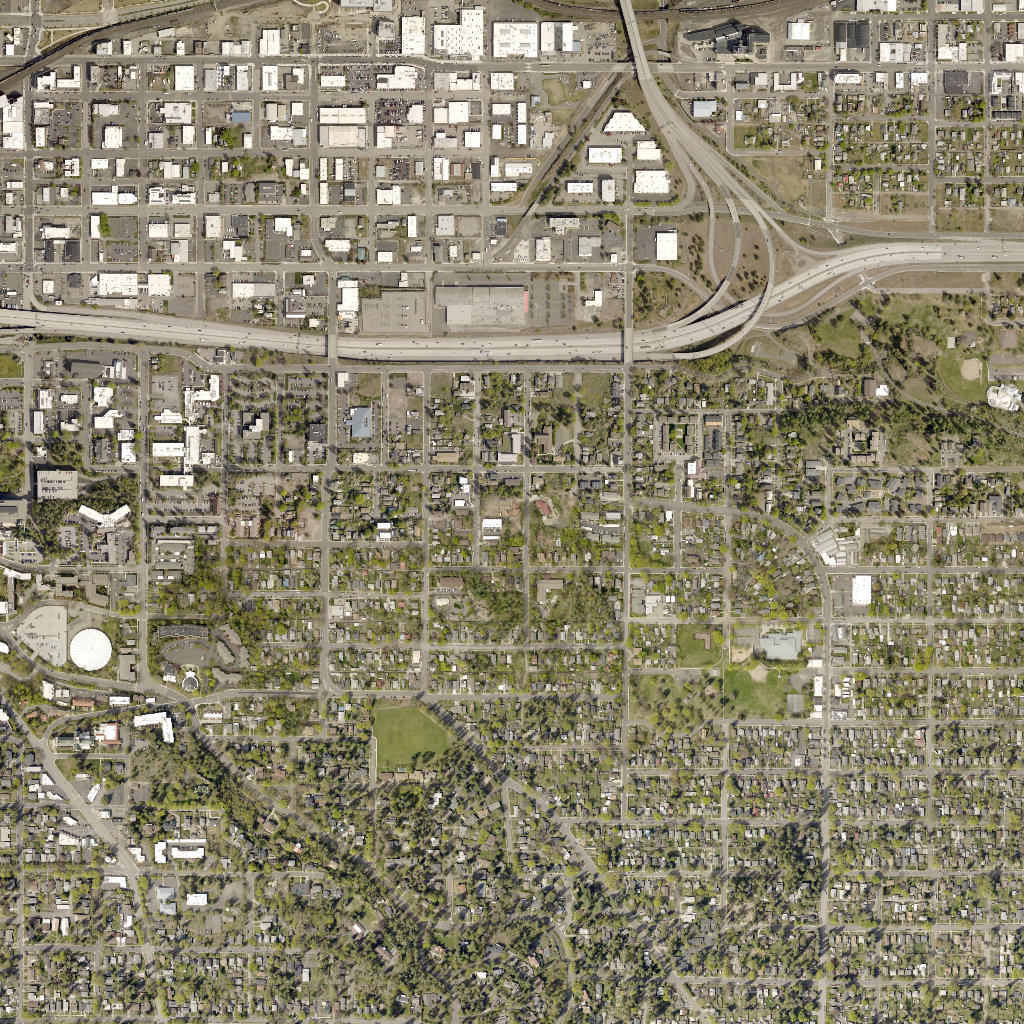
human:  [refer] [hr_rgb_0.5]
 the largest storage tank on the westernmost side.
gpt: <box>[[6, 60, 11, 66, 0]]</box>

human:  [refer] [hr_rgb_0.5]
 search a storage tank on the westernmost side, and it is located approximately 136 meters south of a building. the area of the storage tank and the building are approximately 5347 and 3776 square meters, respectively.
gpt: <box>[[6, 60, 11, 66, 0]]</box>